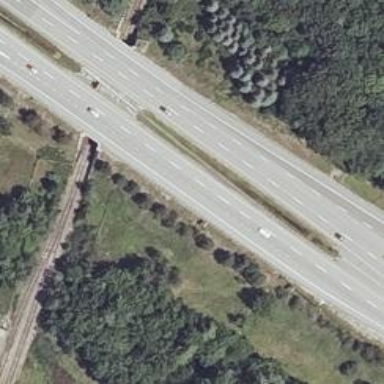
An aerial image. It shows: Asphalt motorway link.